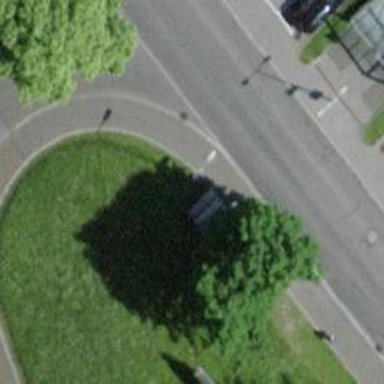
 serving as platform for public transportation."